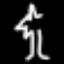
Label: palm tree